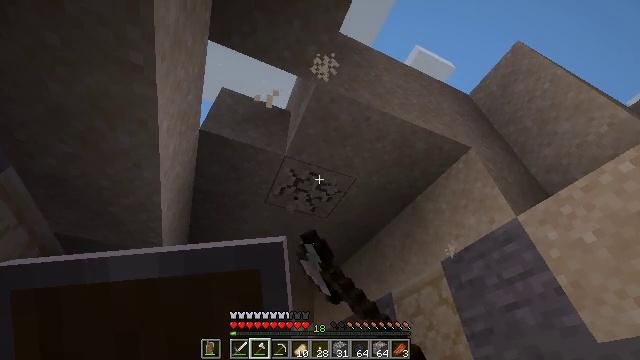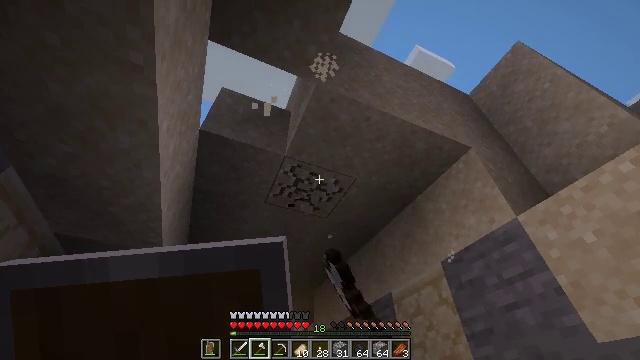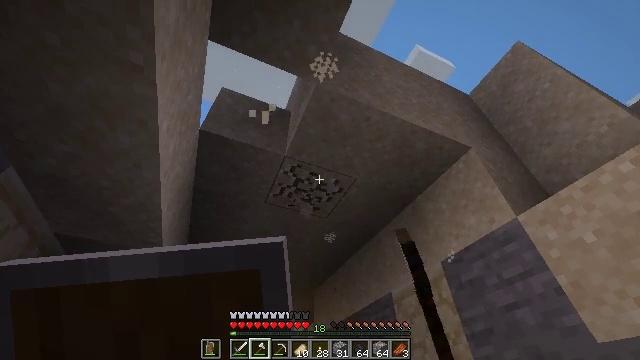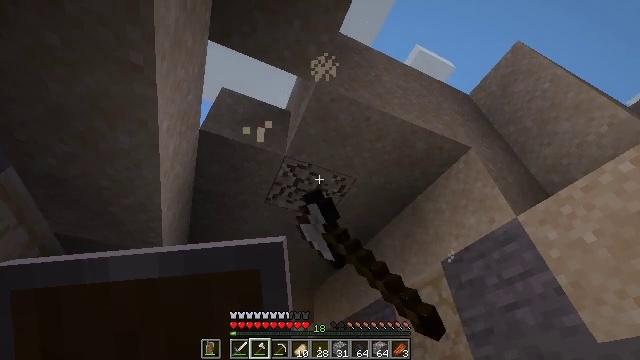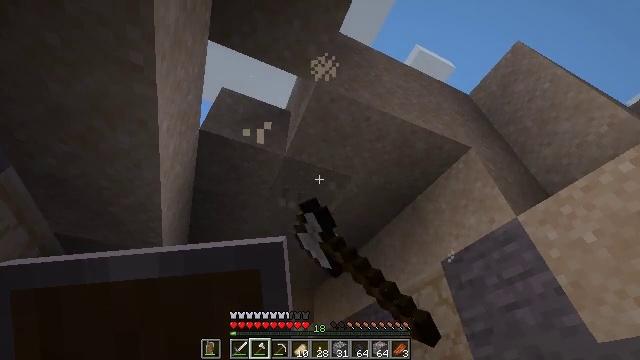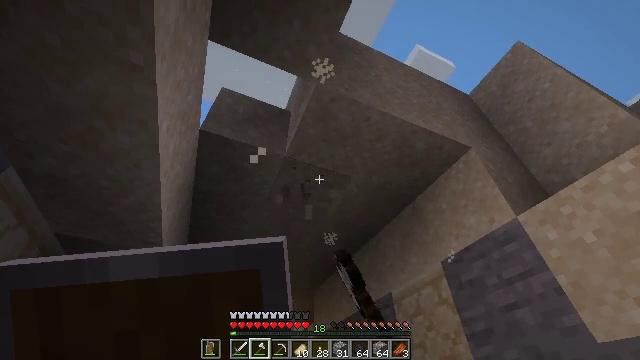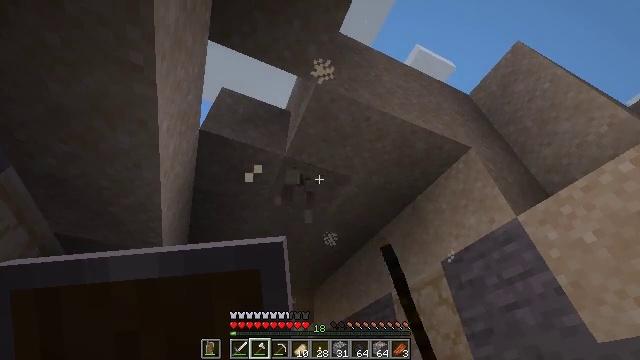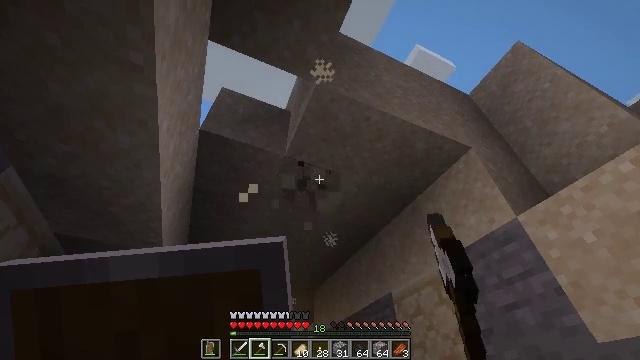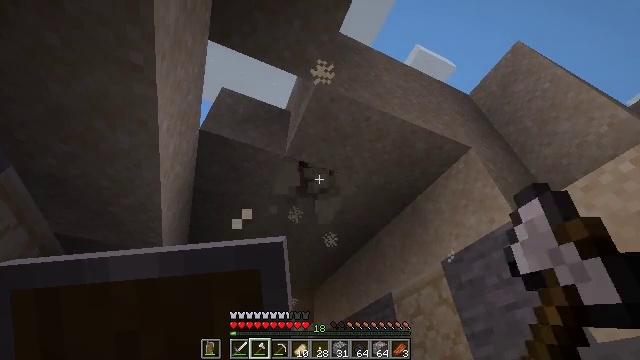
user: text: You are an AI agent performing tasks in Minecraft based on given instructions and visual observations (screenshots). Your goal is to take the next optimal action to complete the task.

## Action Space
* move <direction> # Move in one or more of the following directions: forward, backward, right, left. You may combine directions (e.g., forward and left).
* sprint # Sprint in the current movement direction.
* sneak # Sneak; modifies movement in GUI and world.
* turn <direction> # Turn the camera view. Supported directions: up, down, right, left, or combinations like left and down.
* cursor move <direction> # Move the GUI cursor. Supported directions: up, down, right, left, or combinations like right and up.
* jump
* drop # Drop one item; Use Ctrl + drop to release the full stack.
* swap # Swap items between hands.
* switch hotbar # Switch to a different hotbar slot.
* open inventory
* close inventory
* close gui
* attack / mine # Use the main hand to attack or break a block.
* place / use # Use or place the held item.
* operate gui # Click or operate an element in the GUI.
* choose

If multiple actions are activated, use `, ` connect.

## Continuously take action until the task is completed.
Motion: motion action
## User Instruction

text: Break the sand block.
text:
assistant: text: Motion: attack / mine
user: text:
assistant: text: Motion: attack / mine
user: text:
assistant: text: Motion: attack / mine
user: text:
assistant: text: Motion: attack / mine
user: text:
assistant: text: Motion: attack / mine
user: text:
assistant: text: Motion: attack / mine
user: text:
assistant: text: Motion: attack / mine
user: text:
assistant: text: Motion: attack / mine
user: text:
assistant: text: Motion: attack / mine